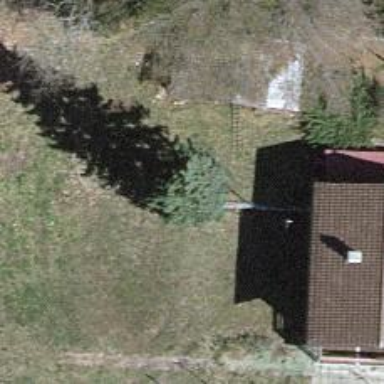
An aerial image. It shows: Needle-leaved tree in its natural environment.